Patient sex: F
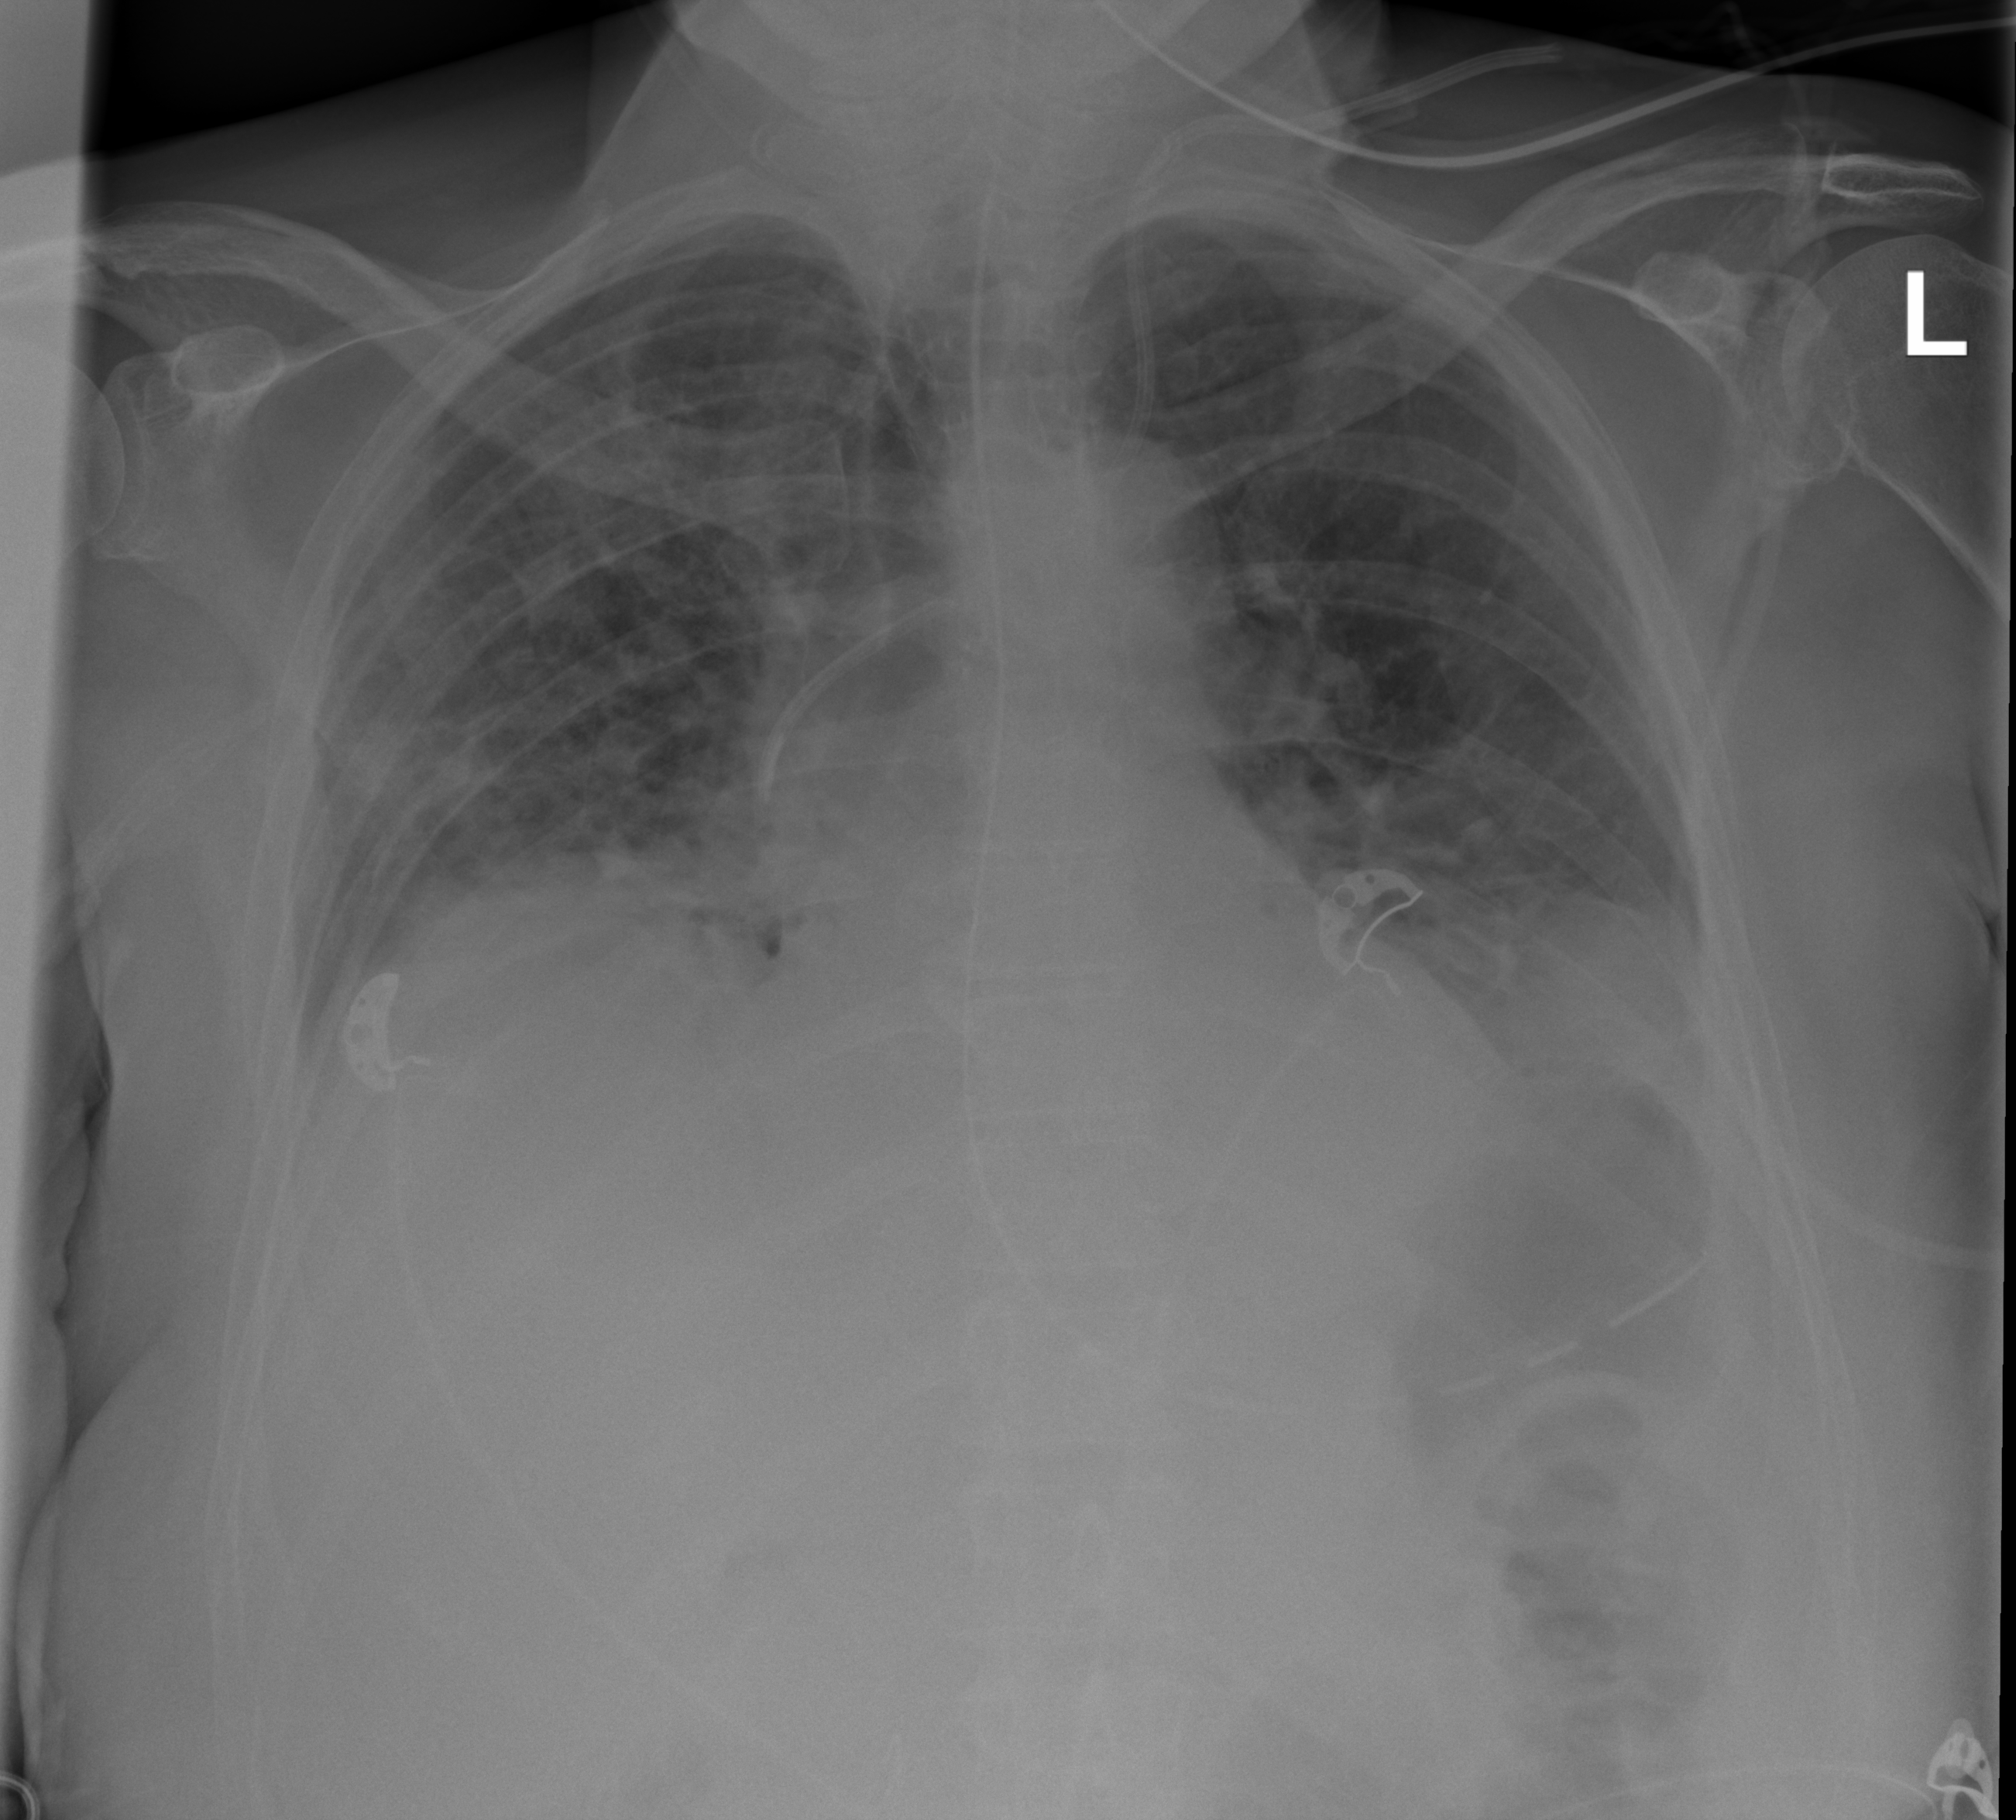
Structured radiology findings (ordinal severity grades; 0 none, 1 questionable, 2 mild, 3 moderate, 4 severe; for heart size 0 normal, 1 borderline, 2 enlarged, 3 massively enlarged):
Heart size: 1
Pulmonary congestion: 3
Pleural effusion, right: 0
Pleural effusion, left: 2
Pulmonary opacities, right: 3
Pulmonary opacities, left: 2
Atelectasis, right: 2
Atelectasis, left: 3